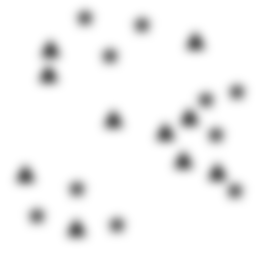
Squares: 0
Triangles: 10
Stars: 10
Total shapes: 20